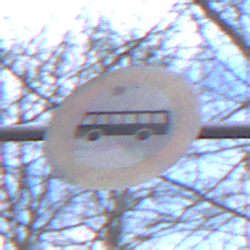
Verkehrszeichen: VerbotKraftomnibusse
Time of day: MorningAfternoon
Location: Outdoor (Nature)
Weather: PartlyCloudy
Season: NotSpecified
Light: Natural